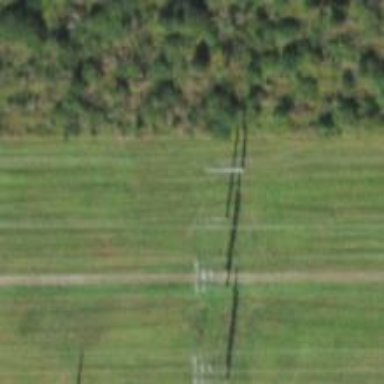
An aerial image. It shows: Power pole.